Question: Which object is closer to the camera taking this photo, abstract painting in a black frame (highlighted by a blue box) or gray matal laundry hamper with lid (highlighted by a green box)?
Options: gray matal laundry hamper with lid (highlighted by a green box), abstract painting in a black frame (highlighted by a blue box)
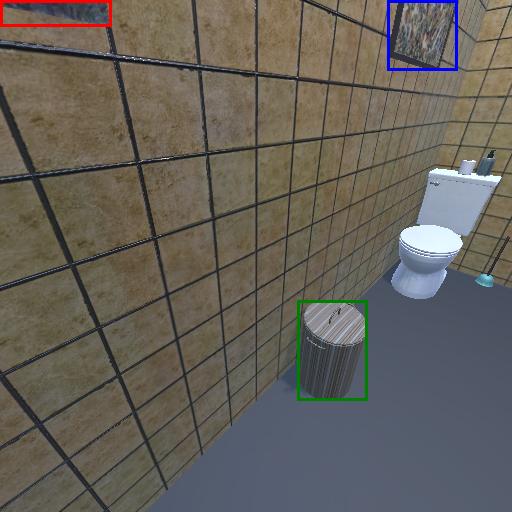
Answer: gray matal laundry hamper with lid (highlighted by a green box)